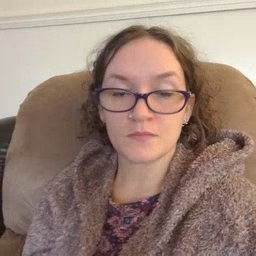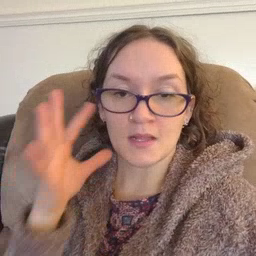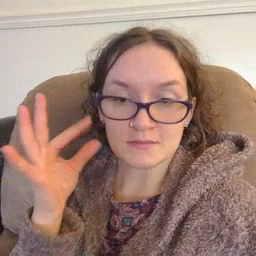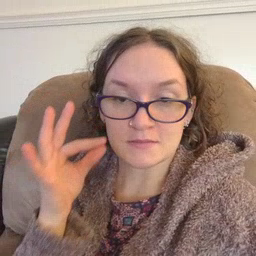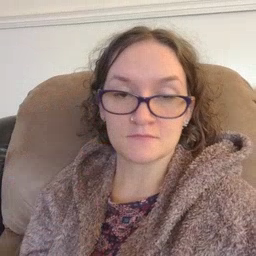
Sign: cat